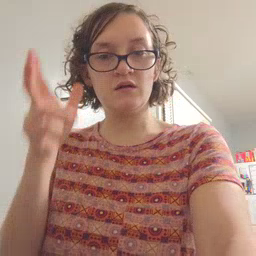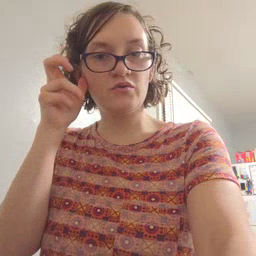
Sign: hear